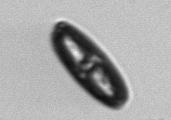
Label: Ephemera